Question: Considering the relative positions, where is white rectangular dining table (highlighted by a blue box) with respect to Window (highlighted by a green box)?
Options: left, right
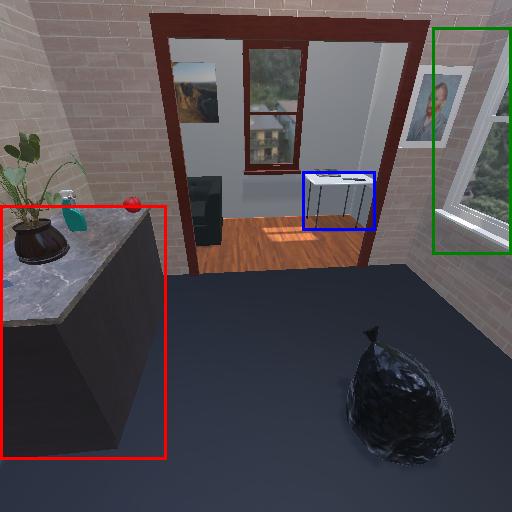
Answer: left